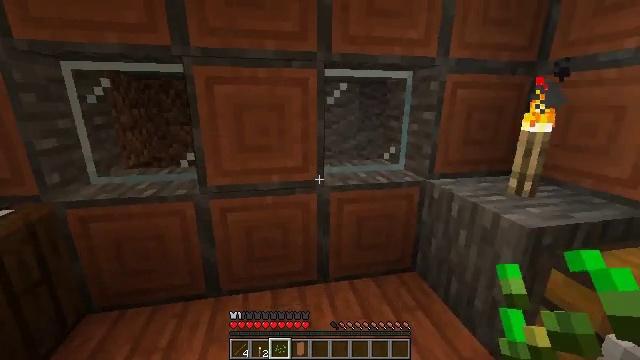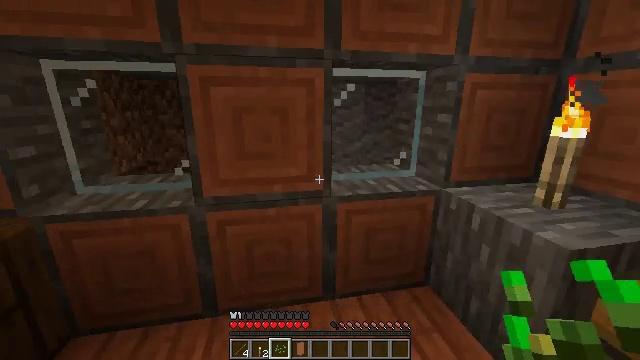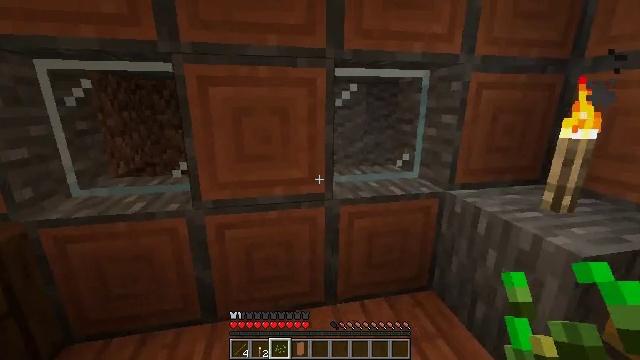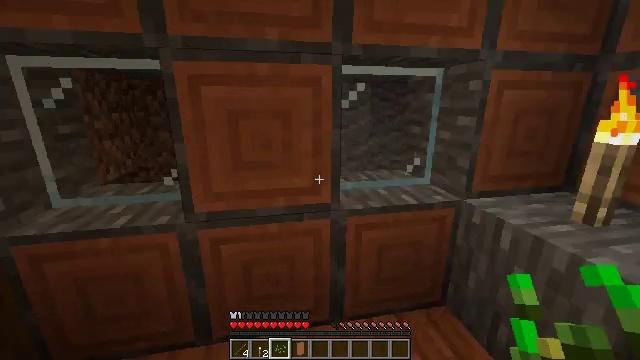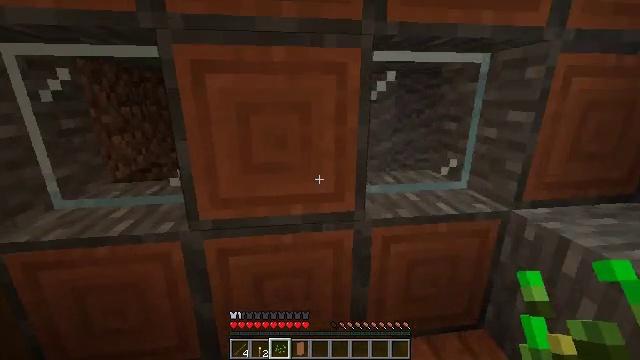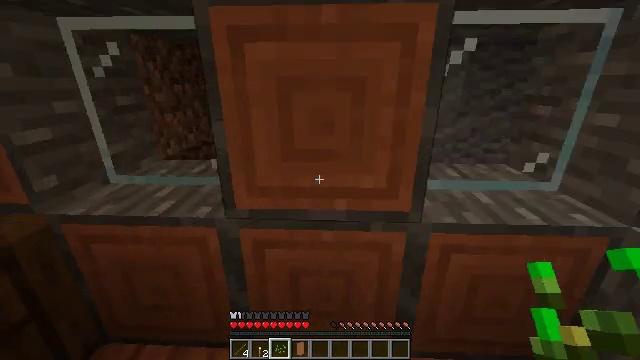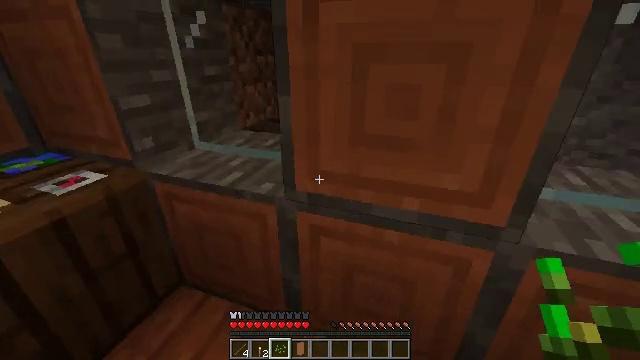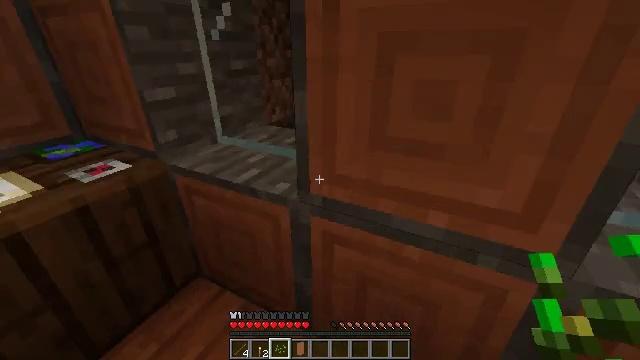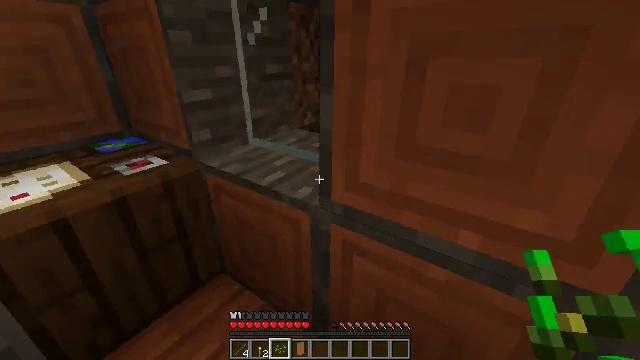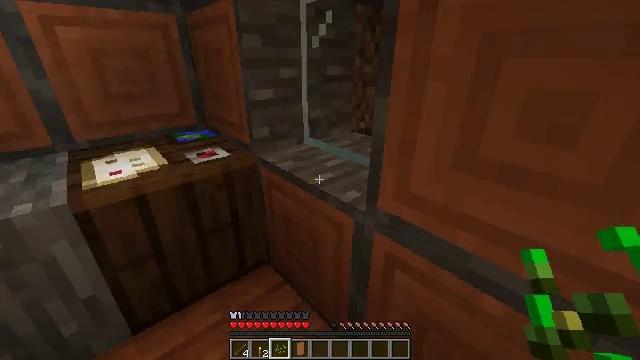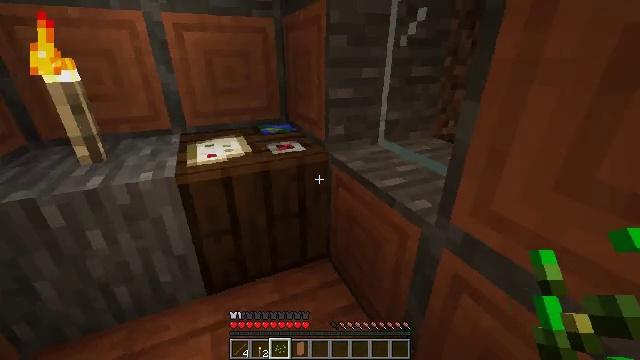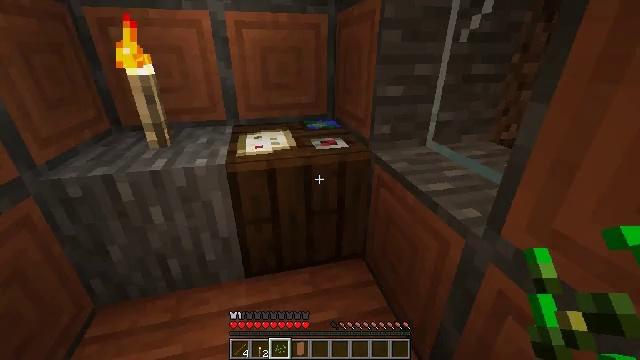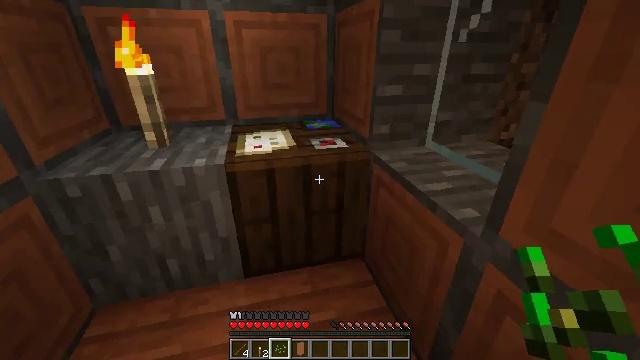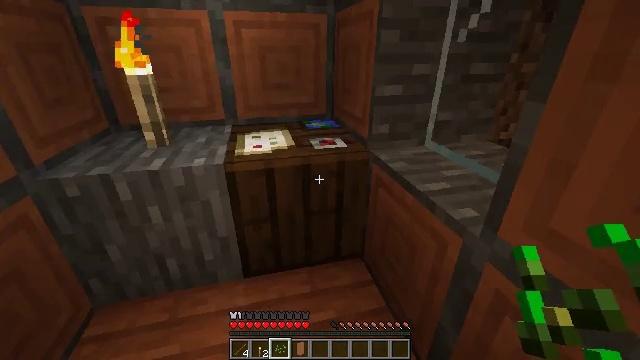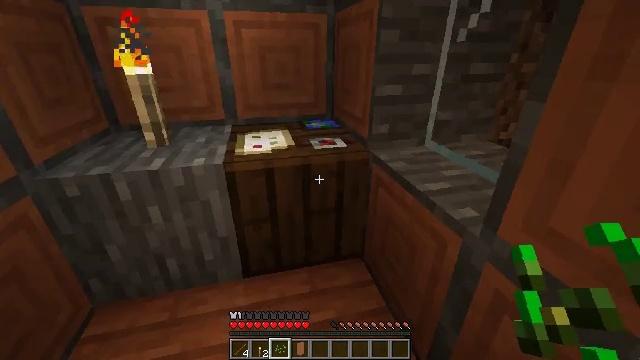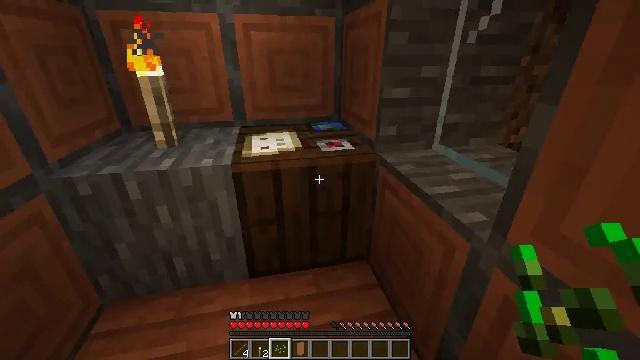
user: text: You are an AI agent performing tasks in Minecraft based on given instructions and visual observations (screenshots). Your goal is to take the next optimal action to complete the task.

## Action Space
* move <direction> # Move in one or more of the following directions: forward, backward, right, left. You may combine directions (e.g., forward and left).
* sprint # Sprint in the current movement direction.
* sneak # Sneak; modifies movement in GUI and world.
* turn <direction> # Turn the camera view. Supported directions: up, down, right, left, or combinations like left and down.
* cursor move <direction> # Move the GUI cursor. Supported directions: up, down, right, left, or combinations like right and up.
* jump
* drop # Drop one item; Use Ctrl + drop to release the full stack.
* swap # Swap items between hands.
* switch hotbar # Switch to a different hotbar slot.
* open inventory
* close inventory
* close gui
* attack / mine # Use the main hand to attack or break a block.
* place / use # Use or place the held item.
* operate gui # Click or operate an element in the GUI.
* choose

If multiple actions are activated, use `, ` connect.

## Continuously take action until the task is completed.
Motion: motion action
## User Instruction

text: Harvest acacia wood for resources.
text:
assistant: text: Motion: move forward
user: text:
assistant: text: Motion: move forward
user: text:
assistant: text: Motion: move forward
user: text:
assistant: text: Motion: move forward, turn left and down
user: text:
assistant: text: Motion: move forward, turn left and down
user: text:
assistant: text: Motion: turn left and down
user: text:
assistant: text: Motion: turn left
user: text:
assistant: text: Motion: turn left and up
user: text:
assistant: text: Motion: turn left
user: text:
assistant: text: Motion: turn left
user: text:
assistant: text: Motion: turn left
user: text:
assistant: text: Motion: no_op
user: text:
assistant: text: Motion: no_op
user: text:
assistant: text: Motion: no_op
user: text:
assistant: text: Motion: turn left
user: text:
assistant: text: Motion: turn left
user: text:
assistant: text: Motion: turn left
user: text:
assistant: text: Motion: turn left
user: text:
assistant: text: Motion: turn left
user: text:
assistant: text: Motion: turn left
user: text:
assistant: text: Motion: turn left
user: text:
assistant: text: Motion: turn left
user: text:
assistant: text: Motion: turn left
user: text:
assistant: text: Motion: turn left and down
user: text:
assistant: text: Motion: turn left and down
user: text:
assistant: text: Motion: turn left and down
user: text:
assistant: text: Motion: no_op
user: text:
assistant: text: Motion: turn left
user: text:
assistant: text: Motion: no_op
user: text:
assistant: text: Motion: no_op